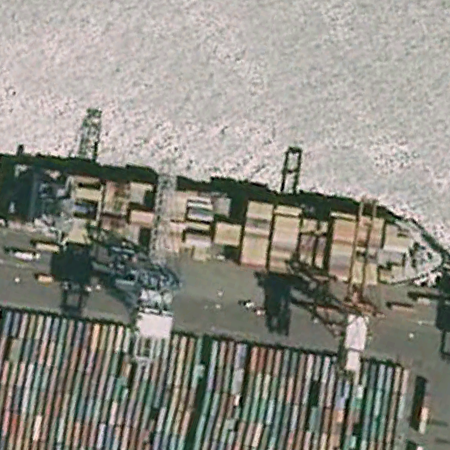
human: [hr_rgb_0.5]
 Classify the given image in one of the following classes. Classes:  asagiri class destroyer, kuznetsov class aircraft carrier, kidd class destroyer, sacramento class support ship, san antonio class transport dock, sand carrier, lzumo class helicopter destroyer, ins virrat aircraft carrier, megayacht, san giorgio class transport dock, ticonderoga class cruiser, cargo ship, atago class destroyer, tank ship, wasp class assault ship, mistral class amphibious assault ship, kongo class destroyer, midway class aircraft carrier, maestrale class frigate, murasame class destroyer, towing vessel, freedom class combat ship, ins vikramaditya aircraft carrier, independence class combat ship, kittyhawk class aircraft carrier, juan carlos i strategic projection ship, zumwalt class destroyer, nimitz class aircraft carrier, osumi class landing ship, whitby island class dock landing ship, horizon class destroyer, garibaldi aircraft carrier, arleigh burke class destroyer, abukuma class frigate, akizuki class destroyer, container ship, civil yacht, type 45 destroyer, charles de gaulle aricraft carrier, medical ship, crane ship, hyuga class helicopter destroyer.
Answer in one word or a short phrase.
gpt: Container ship